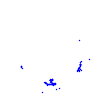
Particle: pion